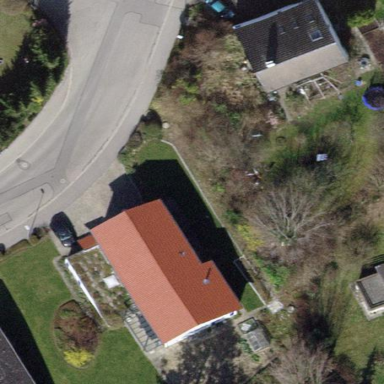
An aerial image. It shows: Detached building with gabled roof.